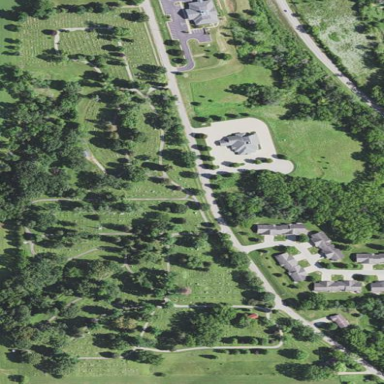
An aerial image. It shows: Cemetery or graveyard.